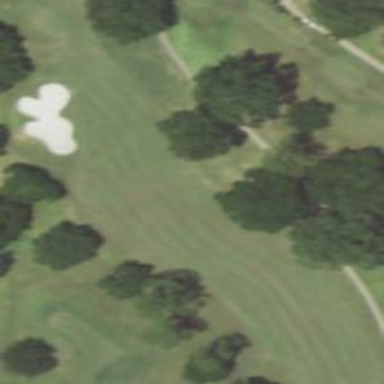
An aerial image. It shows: Golf hole.